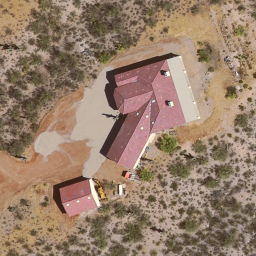
Label: residential